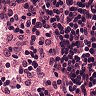
Metastatic tissue present: no